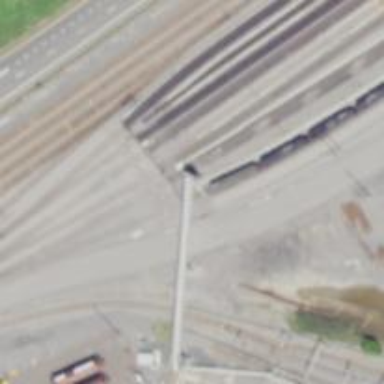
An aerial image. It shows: View of railway yard.